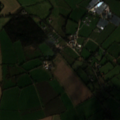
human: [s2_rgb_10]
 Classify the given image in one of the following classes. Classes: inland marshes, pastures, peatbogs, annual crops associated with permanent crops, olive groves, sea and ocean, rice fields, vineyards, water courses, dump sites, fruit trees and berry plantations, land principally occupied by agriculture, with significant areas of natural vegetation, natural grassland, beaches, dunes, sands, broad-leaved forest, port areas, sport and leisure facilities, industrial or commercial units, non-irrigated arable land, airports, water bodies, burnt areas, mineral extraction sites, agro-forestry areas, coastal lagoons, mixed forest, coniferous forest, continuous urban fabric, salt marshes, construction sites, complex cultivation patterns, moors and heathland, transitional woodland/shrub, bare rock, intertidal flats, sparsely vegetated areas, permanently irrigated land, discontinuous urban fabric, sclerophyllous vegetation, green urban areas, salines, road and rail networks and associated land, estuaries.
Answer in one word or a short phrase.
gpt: non-irrigated arable land, pastures